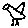
Label: bird